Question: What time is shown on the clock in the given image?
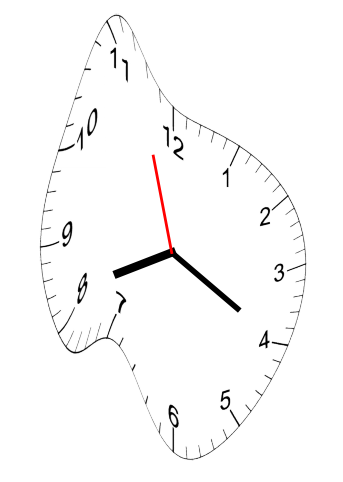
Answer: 08:19:57